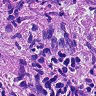
Metastatic tissue present: yes